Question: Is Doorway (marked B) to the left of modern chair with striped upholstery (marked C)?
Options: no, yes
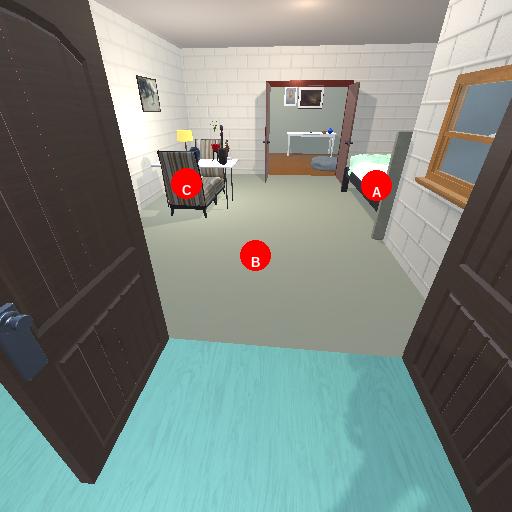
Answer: no